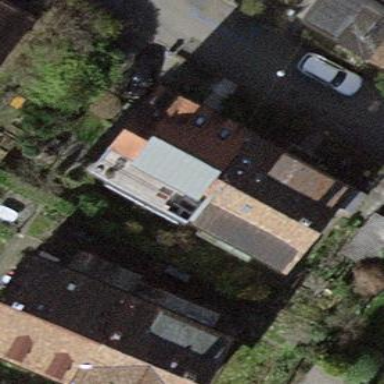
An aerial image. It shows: Building with gabled roof.